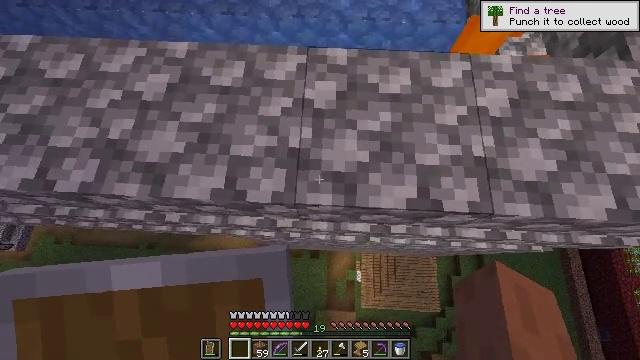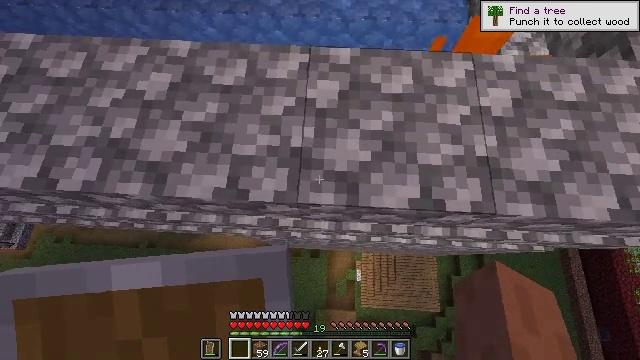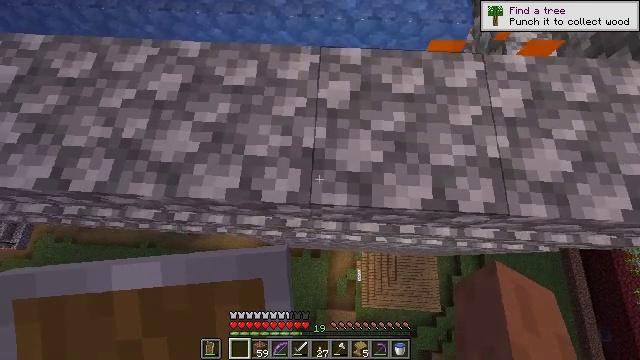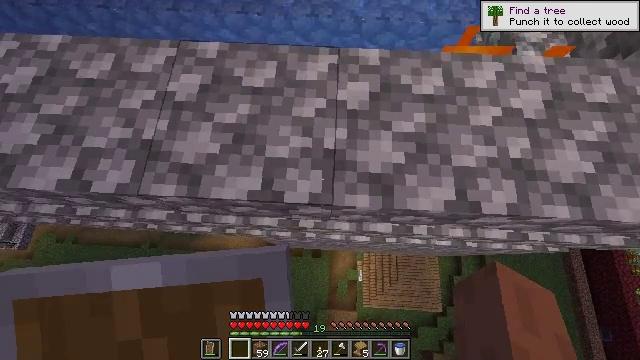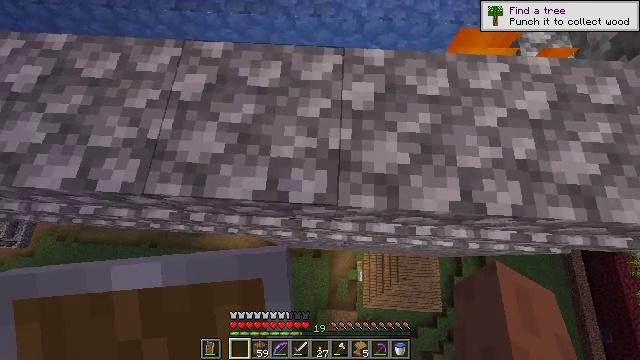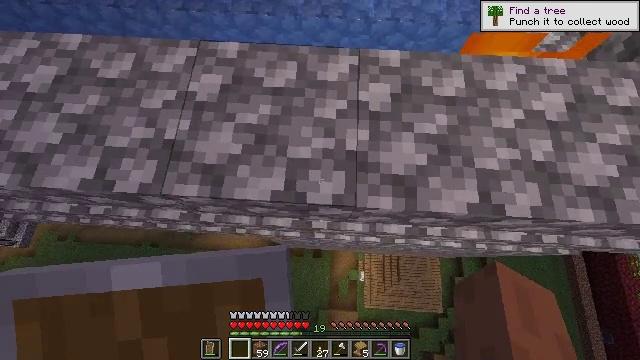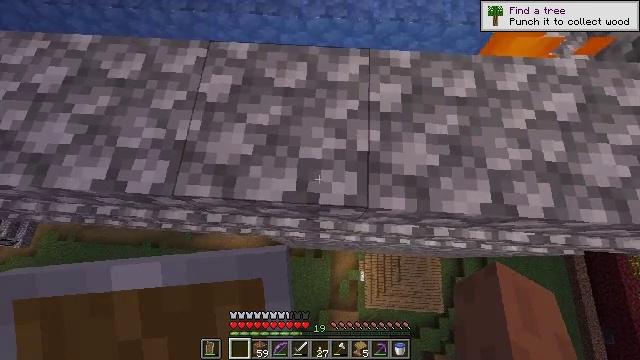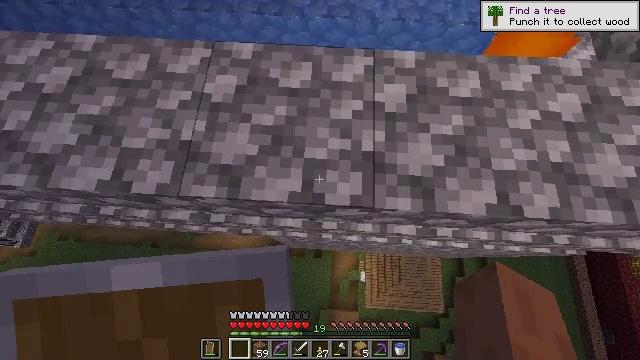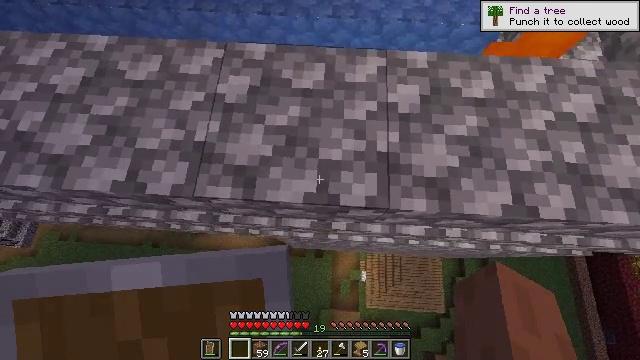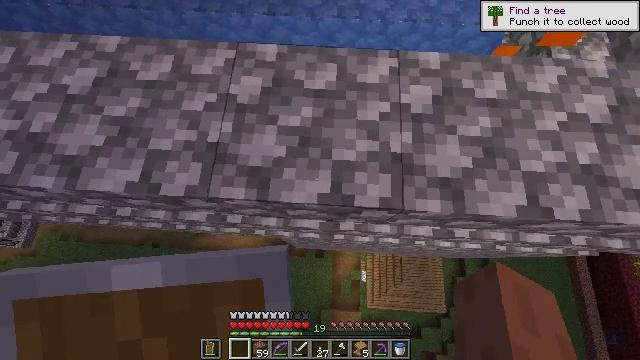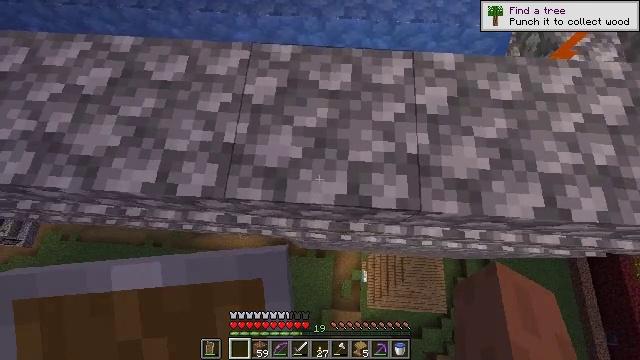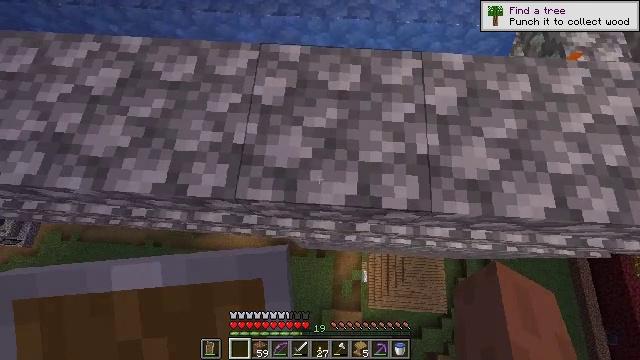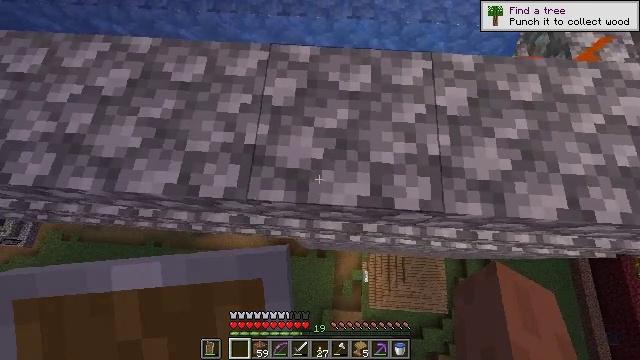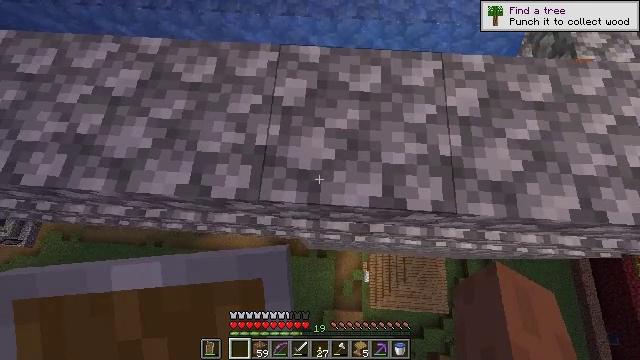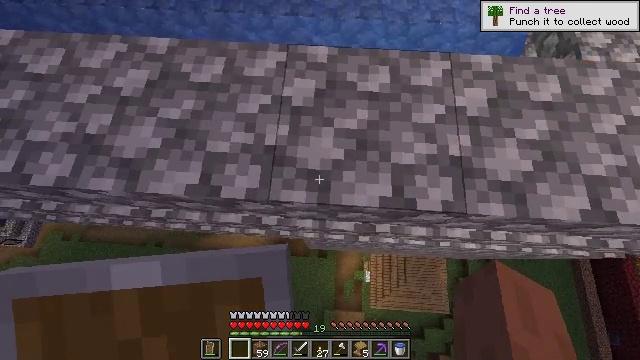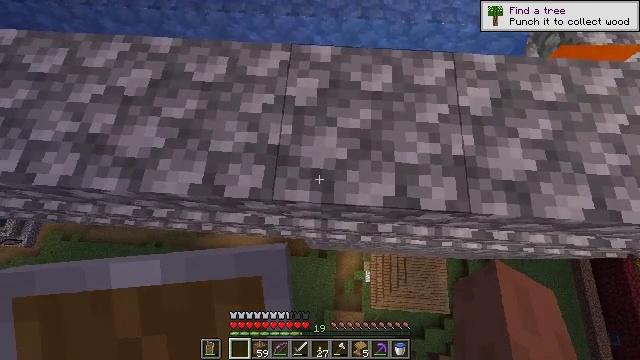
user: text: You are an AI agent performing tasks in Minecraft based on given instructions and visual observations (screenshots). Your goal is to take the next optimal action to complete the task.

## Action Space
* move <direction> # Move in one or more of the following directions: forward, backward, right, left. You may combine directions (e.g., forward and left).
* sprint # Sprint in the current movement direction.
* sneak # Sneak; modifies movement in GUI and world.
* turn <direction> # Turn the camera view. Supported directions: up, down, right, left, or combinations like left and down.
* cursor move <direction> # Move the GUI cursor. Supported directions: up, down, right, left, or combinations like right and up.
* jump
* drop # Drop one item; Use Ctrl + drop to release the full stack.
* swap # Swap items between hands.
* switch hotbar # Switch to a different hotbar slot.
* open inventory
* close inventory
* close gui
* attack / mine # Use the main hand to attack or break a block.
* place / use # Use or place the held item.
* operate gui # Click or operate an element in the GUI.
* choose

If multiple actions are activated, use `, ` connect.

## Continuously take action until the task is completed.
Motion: motion action
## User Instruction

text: Craft an oak sign with planks and sticks.
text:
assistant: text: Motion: move left, sneak
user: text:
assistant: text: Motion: move left, sneak
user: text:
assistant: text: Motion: move left, sneak
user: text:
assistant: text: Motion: move left, sneak
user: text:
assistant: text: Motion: move left, sneak
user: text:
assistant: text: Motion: move left, sneak
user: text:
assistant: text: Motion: move left, sneak
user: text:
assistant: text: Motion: move left, sneak
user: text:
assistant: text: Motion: move left, sneak
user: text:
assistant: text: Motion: move left, sneak
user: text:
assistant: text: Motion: move left, sneak
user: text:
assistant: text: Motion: move left, sneak
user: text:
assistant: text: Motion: move left, sneak
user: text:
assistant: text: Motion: sneak
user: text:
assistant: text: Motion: sneak
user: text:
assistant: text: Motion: sneak
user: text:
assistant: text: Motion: sneak
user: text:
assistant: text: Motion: sneak
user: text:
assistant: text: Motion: sneak
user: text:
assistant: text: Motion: sneak
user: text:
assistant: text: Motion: sneak
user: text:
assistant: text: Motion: sneak, turn right and down
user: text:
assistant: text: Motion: sneak
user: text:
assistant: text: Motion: move right, sneak
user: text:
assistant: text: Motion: move right, sneak
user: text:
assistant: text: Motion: move right, sneak
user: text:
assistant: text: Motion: move right, sneak
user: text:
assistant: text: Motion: move right, sneak
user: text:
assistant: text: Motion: move right, sneak
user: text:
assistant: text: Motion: move right, sneak